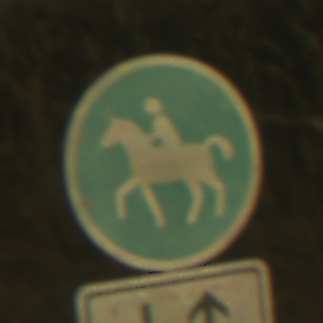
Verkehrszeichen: Reitweg
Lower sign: RichtungsangabeDurchPfeile8
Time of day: SunriseSunset
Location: Outdoor (RoadRail)
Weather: Clear
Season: NotSpecified
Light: Natural